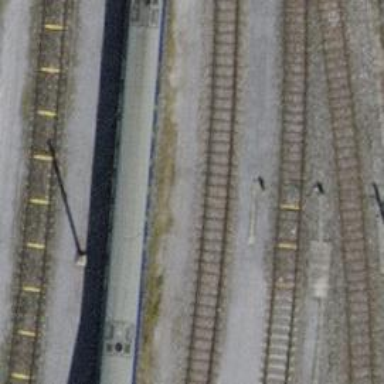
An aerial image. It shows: Railway yard with electrified contact lines.